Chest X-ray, PA view. Patient: 35 years old, sex F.
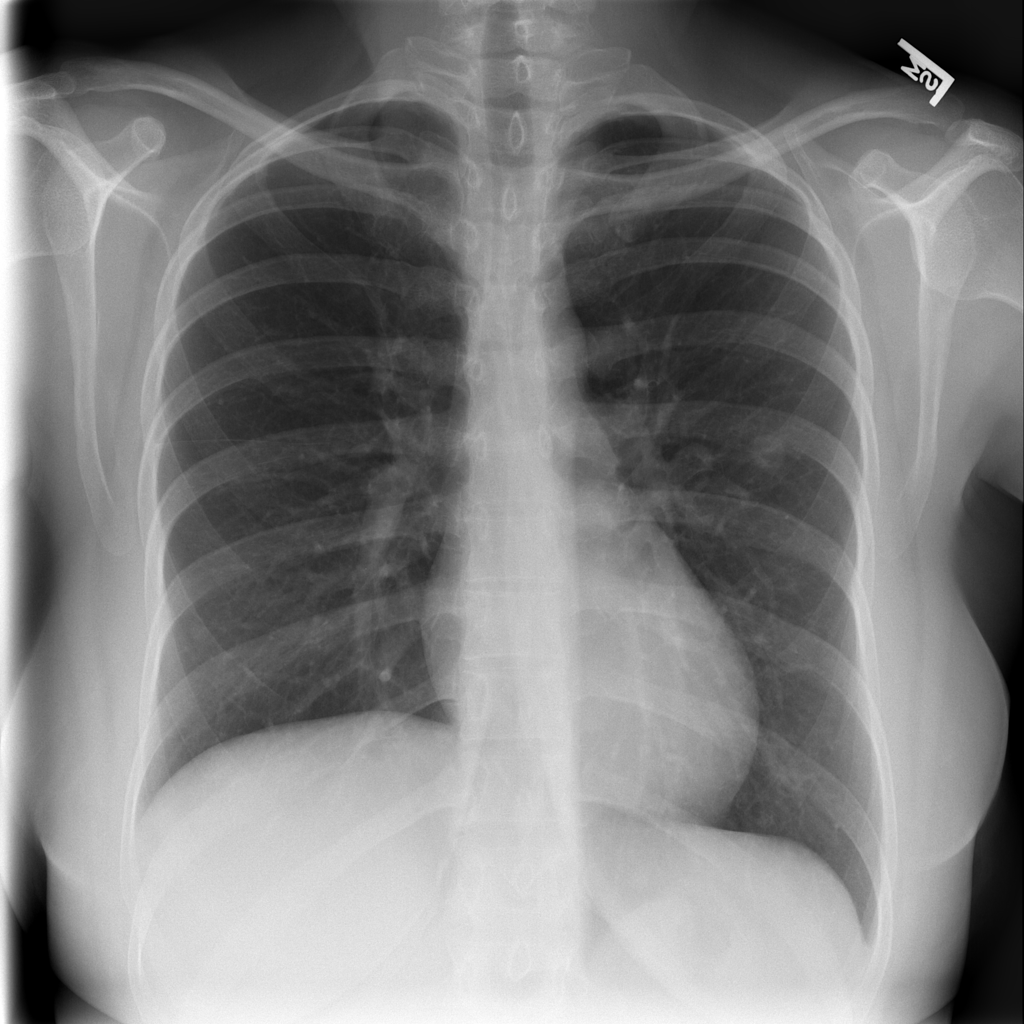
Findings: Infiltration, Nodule